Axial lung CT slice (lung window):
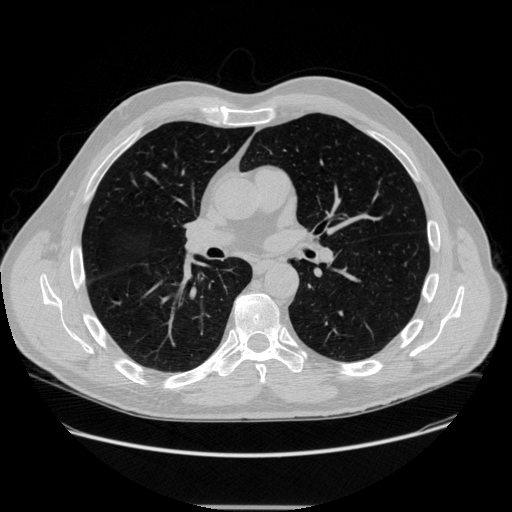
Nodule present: no